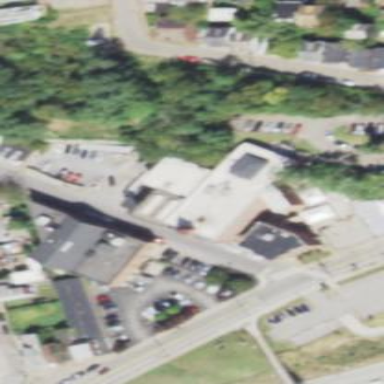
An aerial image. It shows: Building that is pub.